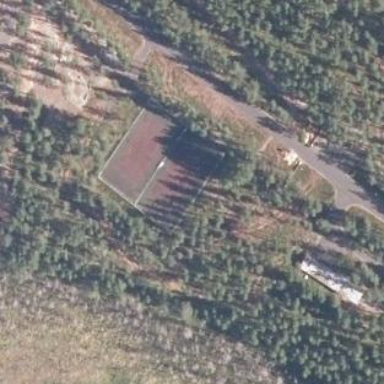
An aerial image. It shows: Paved tennis court.